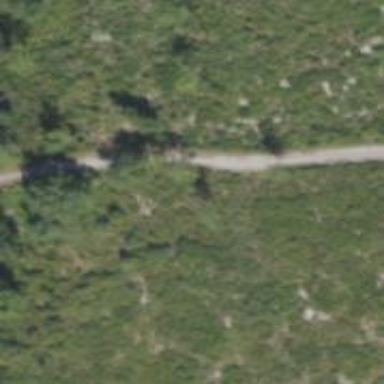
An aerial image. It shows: Track road bordered by cutline.